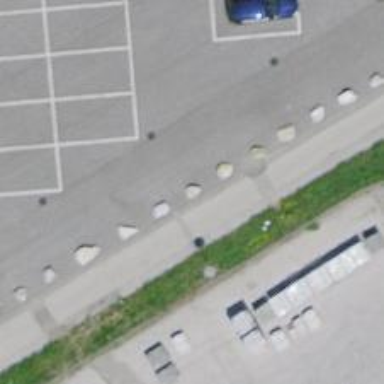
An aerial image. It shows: Block barrier.